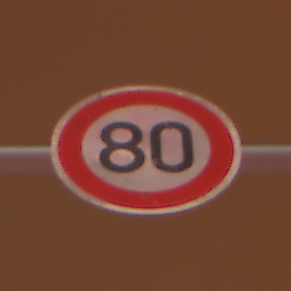
Verkehrszeichen: Geschwindigkeit80
Umgebung: Outdoor, Urban
Tageszeit: Night
Wetter: Overcast
Licht: Artificial
Jahreszeit: Winter
Kontrast: MediumContrast